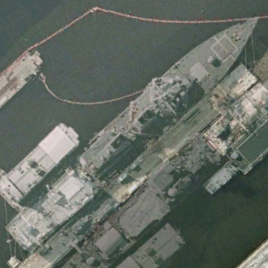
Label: destroyer